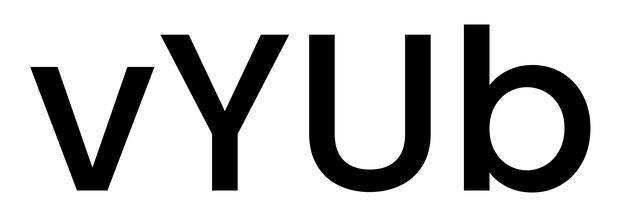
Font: Poppins-Medium